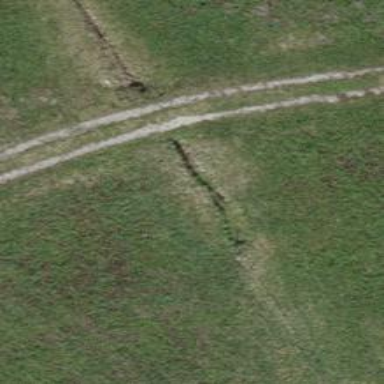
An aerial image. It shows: Track road with grass surface.